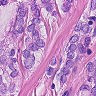
Metastatic tissue present: yes